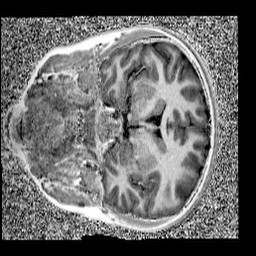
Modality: UNIT1
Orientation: coronal
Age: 13
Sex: female
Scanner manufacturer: siemens
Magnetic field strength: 3 T
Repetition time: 4 s
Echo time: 0.00299 s